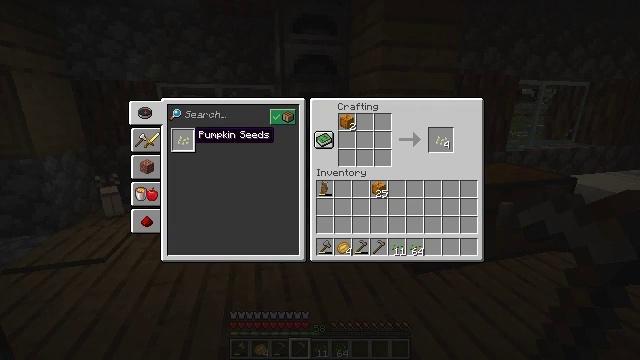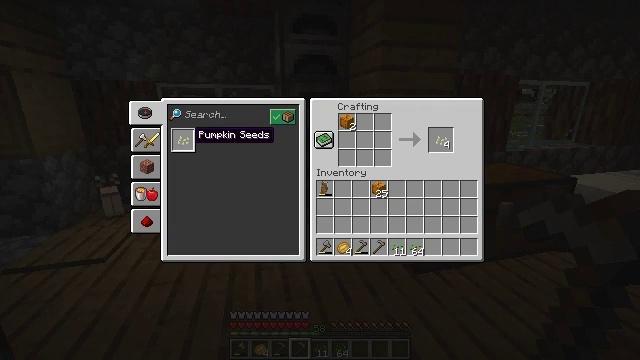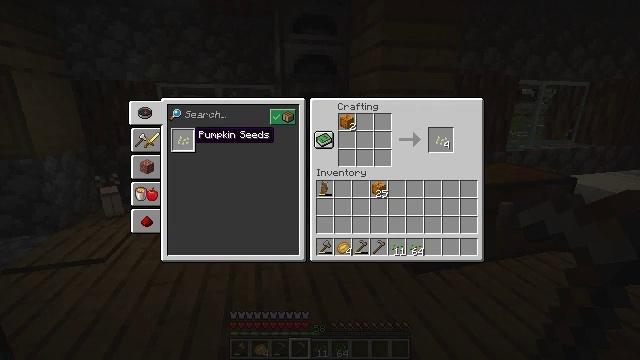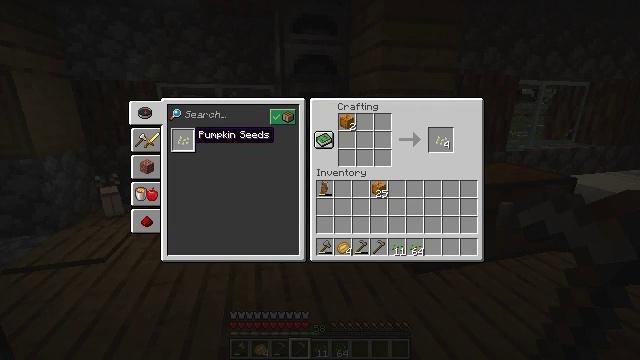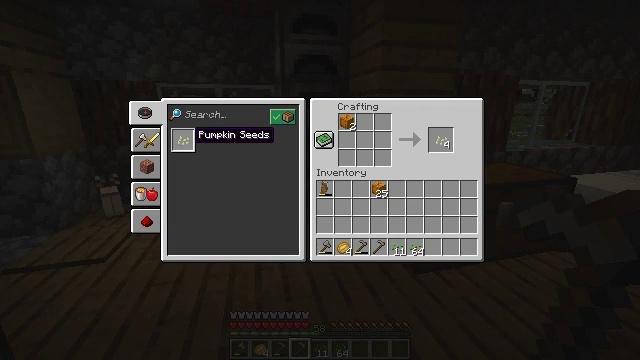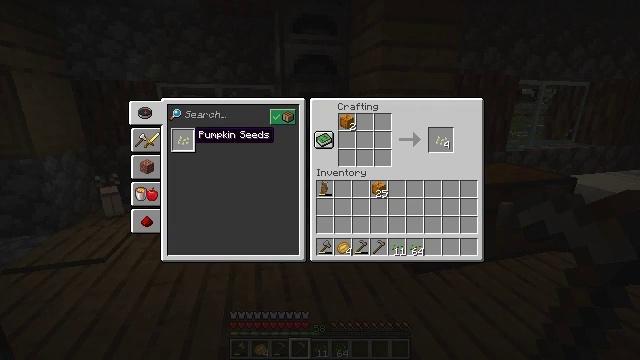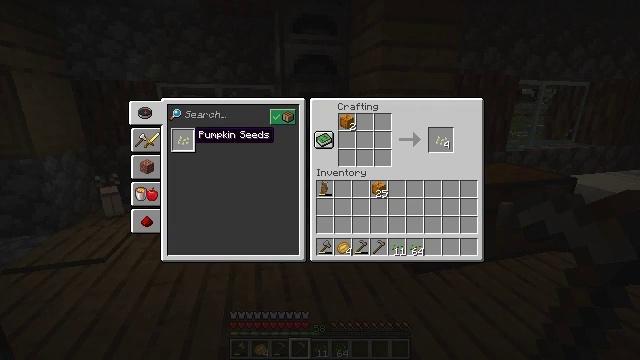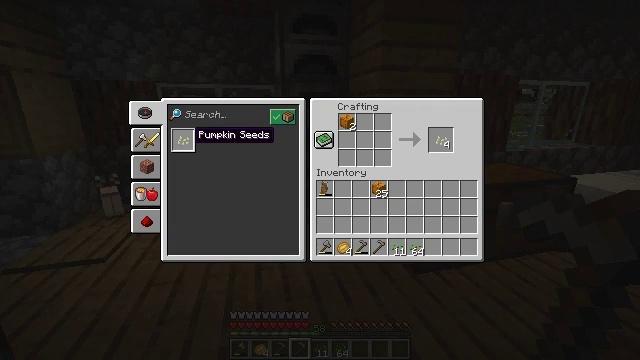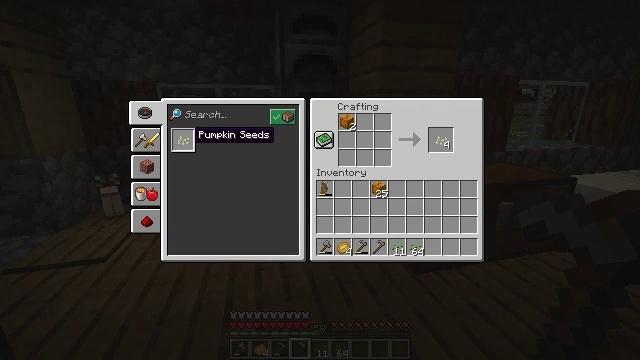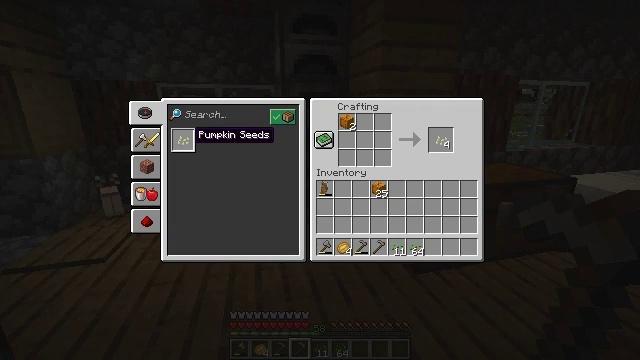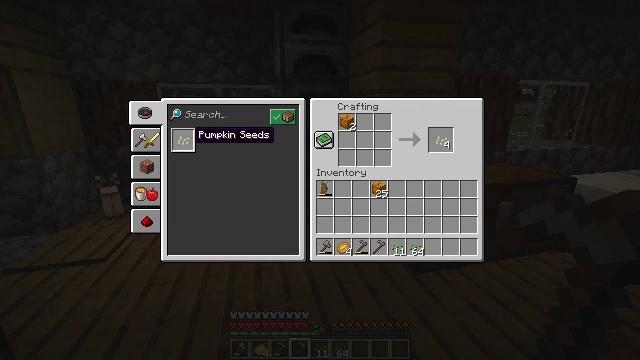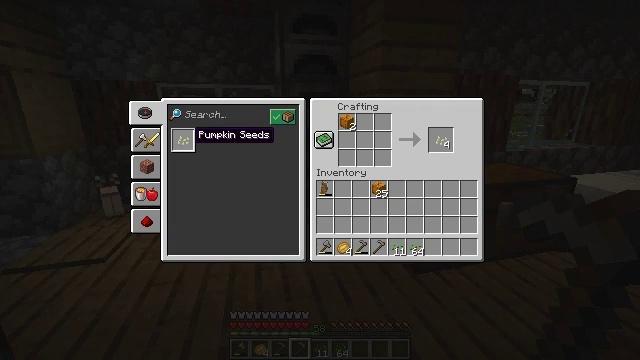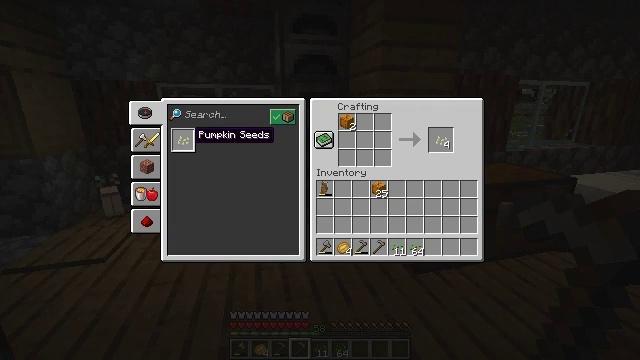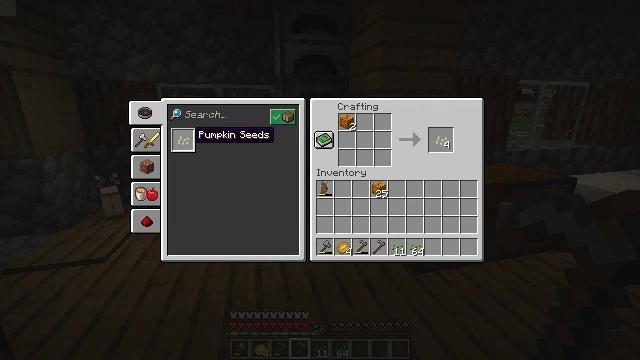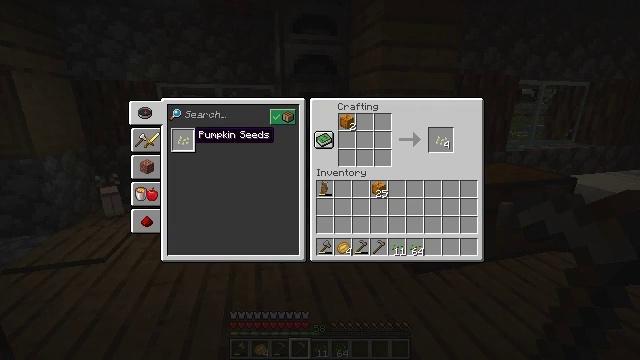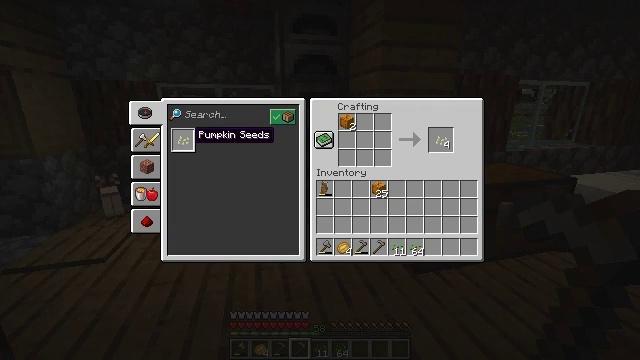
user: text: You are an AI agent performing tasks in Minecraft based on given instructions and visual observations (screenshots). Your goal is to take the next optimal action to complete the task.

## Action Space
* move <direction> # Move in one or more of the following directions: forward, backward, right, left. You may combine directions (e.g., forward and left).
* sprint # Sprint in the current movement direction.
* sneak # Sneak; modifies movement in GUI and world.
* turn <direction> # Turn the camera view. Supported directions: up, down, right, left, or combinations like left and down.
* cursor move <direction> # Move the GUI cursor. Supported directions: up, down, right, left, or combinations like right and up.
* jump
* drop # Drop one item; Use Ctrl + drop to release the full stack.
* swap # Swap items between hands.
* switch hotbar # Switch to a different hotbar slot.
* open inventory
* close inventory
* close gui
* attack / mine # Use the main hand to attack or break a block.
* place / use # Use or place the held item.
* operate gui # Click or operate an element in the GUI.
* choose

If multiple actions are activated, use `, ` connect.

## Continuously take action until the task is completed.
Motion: motion action
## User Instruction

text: Make pumpkin seeds from a pumpkin using the crafting menu.
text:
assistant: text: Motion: no_op
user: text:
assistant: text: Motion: no_op
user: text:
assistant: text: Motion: no_op
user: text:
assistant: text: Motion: no_op
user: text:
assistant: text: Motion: no_op
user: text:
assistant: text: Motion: no_op
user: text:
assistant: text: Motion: no_op
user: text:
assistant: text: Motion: no_op
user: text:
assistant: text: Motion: no_op
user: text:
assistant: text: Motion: no_op
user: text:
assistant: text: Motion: no_op
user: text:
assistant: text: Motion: no_op
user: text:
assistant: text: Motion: no_op
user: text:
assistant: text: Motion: no_op
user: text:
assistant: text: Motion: no_op
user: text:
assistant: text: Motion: no_op
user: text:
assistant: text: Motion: no_op
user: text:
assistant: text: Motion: no_op
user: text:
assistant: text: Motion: no_op
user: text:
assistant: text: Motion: no_op
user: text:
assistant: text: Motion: no_op
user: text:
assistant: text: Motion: no_op
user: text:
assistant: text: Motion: no_op
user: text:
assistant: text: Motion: no_op
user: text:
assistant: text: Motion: operate gui
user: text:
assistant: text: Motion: operate gui
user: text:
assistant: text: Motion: operate gui
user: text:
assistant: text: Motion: no_op
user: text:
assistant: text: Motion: operate gui
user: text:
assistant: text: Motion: operate gui